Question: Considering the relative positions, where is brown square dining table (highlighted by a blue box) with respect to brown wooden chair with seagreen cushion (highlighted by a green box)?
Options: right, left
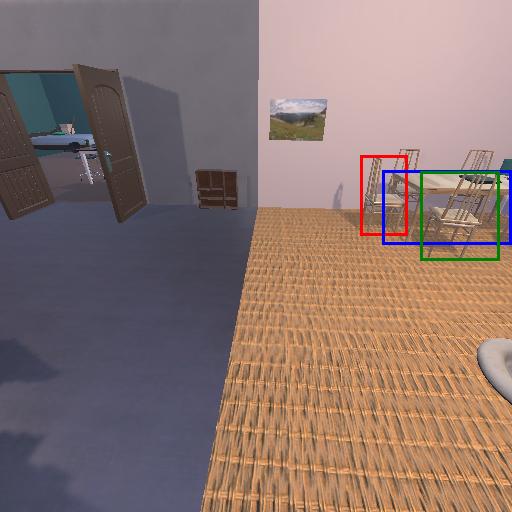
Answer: right